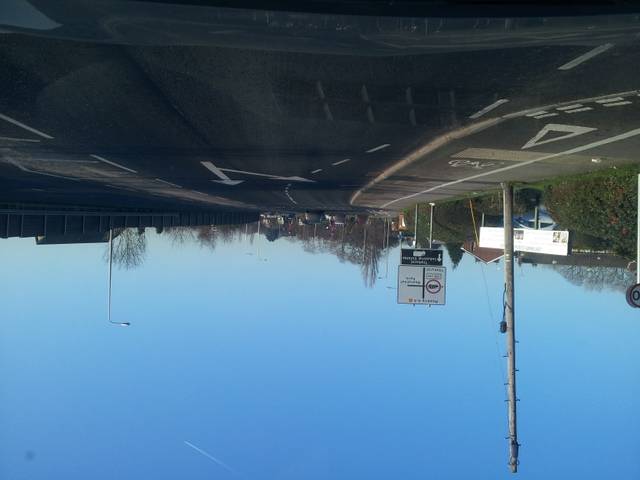
Region: United Kingdom
Coordinates: 51.441, -1.049